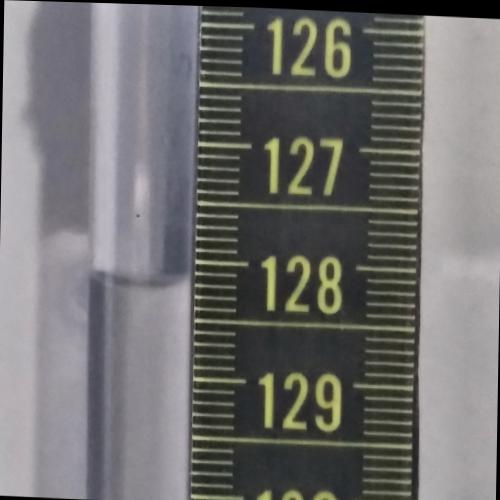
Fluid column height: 128.2 cm